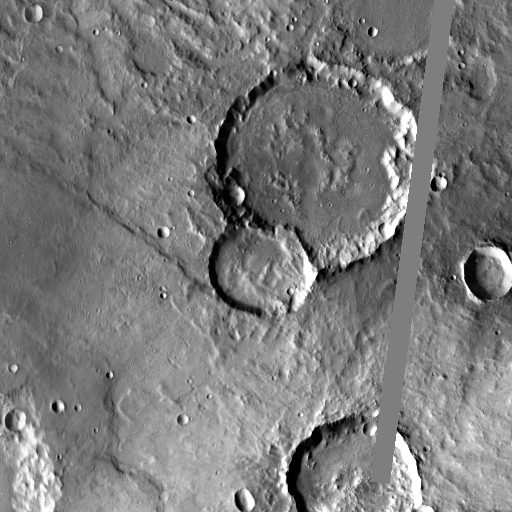
Crater classes present: Background, Other, Layered, Buried, Secondary